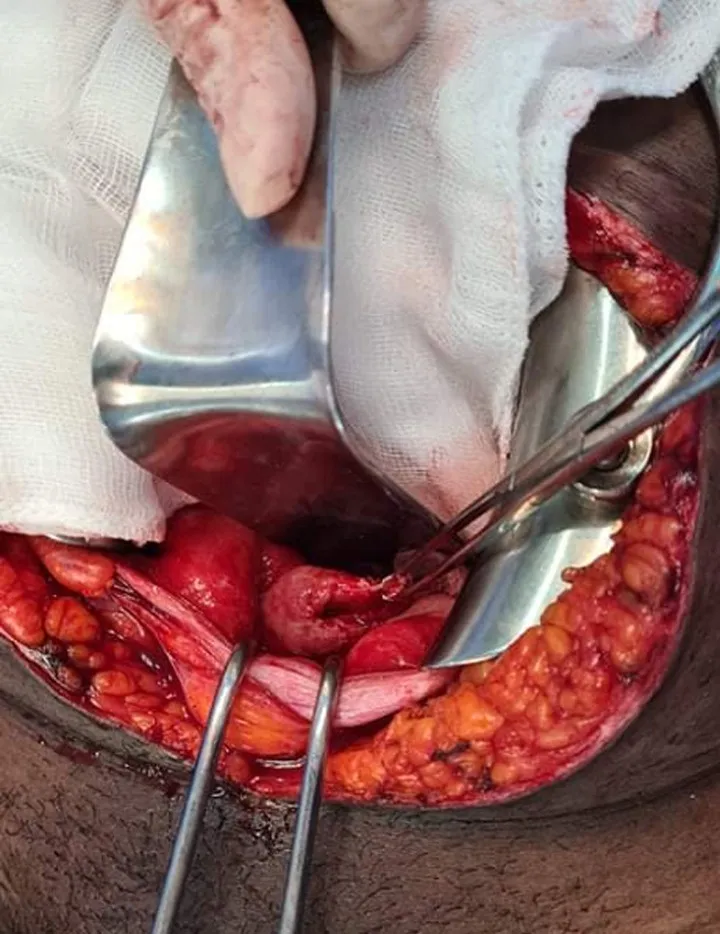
bladder rupture.
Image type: medical_photograph (other_medical_photograph)